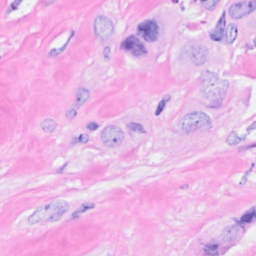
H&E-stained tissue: Breast